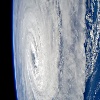
Label: cloud